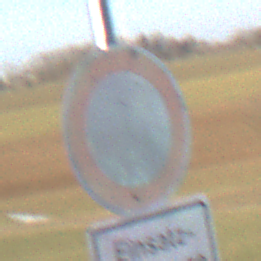
Verkehrszeichen: VerbotFahrzeugeAllerArt
Zusatzzeichen unten: BesondereFahrzeugeUndTransportgueter3
Umgebung: Outdoor, Nature
Tageszeit: MorningAfternoon
Wetter: Clear
Licht: Natural
Jahreszeit: Winter
Kontrast: HighContrast